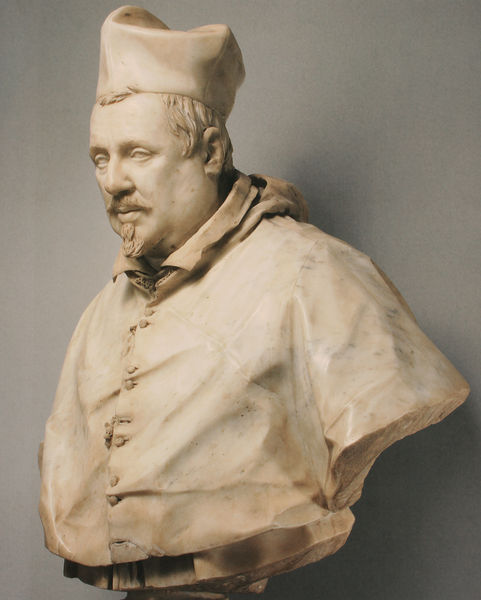
Titel: Porträt Kardinal Scipione Borghese
Künstler: Gianlorenzo Bernini
Standort: New York (New York)
Institution: The Metropolitan Museum of Art
Schlagwörter: kopf, mann, schatten, umhang, weiß, ocker, grau, haar, hell, hintergrund, hut, licht, marmor, mund, nase, ohr, profil, stirn, blick, beige, haube, alt, bart, hemd, jacke, kappe, mütze, schnurrbart, augen, barock, falten, gesicht, kragen, mensch, sockel, stein, bildnis, hals, portrait, porträt, kirche, geistlicher, haare, kutte, brustbild, kinn, knopf, lippen, ohren, schulter, schultern, skulptur, wangen, italien, bischof, papst, dick, falte, ernst, knopfloch, büste, plastik, wange, knöpfe, kinnbart, foto, fotografie, photographie, blind, schlicht, kardinal, spitzbart, photo, barett, farbfoto, aufnahme, kaputze, kapuze, michelangelo, lid, mantilla, bernini, kardinalshut, richelieu, wanst, kurhut, porträtbüste, gianlorenzo, borghese, kardinal richelieu, boghia, borghia, benini